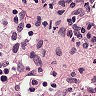
Metastatic tissue present: no